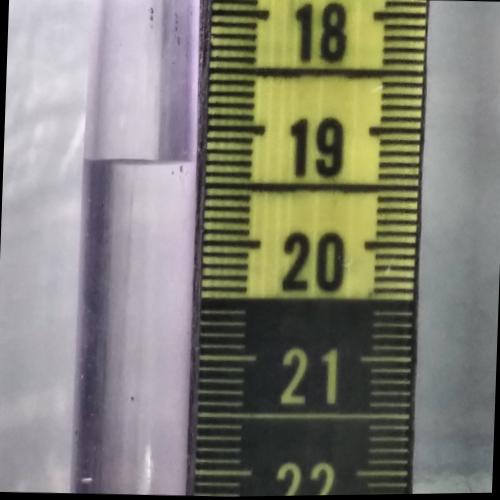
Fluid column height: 19.3 cm